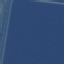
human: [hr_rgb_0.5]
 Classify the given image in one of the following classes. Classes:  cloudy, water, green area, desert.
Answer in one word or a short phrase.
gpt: water